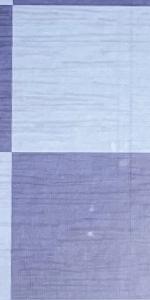
Label: Empty